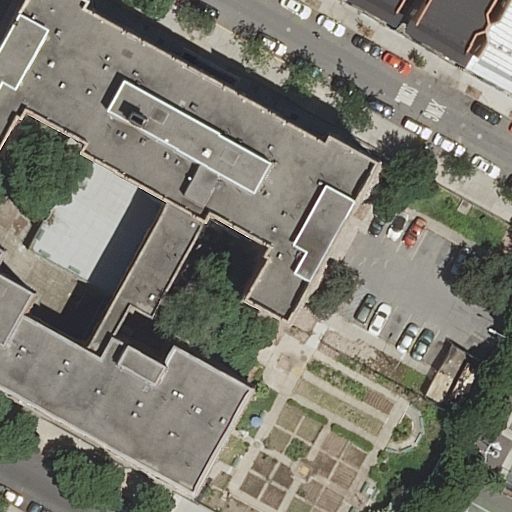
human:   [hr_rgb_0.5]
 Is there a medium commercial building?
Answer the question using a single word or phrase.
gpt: no

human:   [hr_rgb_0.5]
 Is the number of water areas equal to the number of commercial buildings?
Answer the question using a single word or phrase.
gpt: yes

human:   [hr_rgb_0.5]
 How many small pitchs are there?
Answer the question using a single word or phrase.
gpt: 0

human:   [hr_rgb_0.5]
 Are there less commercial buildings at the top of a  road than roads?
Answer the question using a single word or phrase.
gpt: yes

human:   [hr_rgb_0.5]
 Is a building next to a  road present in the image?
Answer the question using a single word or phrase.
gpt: yes

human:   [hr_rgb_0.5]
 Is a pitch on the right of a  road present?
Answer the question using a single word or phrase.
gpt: yes

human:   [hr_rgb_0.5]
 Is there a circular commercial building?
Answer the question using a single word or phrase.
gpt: no

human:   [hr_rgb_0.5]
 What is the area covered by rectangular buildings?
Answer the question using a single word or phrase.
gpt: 28m2

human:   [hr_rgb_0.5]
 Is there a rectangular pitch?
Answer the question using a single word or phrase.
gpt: yes

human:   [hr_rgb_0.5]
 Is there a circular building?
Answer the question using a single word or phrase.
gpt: no

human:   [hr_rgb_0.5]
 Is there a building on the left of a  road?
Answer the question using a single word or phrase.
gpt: yes

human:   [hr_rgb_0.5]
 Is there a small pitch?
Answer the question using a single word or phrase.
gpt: no

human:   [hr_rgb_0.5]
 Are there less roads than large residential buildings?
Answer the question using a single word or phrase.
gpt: no

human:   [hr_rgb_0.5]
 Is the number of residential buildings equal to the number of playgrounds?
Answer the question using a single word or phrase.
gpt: no

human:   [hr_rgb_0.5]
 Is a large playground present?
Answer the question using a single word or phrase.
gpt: yes

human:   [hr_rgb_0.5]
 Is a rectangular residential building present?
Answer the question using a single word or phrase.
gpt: yes

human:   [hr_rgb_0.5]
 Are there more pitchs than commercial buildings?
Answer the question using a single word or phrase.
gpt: yes

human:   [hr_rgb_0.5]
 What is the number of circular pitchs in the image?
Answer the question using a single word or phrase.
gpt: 0

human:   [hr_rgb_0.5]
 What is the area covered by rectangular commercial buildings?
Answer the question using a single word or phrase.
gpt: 0m2

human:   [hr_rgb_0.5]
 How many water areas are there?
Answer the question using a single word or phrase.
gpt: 0

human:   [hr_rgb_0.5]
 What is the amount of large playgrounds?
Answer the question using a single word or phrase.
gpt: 1

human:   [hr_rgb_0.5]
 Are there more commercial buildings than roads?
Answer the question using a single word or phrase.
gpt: no

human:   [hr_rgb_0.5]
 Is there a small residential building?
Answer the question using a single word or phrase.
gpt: yes

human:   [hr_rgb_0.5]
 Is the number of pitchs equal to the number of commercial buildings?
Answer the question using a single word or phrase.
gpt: no

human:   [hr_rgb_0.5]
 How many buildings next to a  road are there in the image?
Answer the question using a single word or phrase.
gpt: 4

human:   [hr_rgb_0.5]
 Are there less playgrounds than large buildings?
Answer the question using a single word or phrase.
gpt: yes

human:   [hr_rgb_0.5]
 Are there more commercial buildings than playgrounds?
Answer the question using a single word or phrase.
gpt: no

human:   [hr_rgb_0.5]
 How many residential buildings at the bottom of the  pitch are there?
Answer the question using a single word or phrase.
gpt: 0

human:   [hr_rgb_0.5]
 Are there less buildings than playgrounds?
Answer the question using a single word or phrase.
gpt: no

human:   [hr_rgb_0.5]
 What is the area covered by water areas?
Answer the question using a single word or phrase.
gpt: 0m2

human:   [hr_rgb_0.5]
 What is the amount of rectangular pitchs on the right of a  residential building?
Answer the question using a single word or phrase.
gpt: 1

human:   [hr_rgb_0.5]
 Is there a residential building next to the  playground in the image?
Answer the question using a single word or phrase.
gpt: yes

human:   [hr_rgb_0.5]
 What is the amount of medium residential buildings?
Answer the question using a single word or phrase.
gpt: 0

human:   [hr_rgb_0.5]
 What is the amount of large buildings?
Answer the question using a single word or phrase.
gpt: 2

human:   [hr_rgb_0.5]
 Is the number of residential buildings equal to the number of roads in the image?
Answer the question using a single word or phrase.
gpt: yes

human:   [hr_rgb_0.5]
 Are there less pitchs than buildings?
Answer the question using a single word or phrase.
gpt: yes